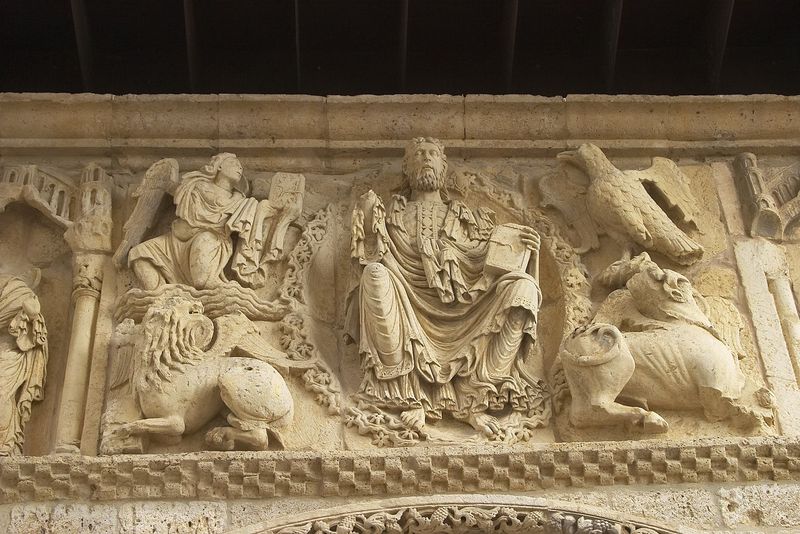
Titel: Kirche Santiago in Carrion de los Condes
Standort: Carrion de los Condes, Kirche Santiago (EU - E)
Schlagwörter: adler, falke, flügel, mann, vogel, wasser, blumen, säule, tier, tiere, bart, federn, mensch, kreis, turm, engel, ranken, schwanz, relief, bogen, könig, thron, detail, buch, kranz, ranke, fries, sims, löwen, sandstein, christus, jesus, löwe, stier, verkündigung, maßwerk, evangelium, evangelisten, seraphim, cherubim